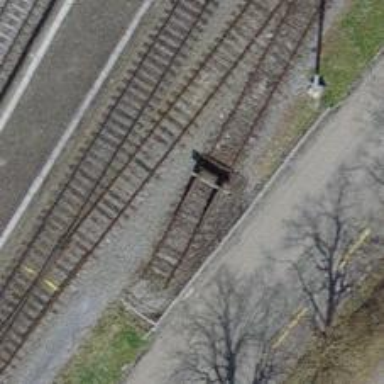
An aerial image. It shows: Single-track electrified railway siding with contact line.